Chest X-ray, PA view. Patient: 45 years old, sex F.
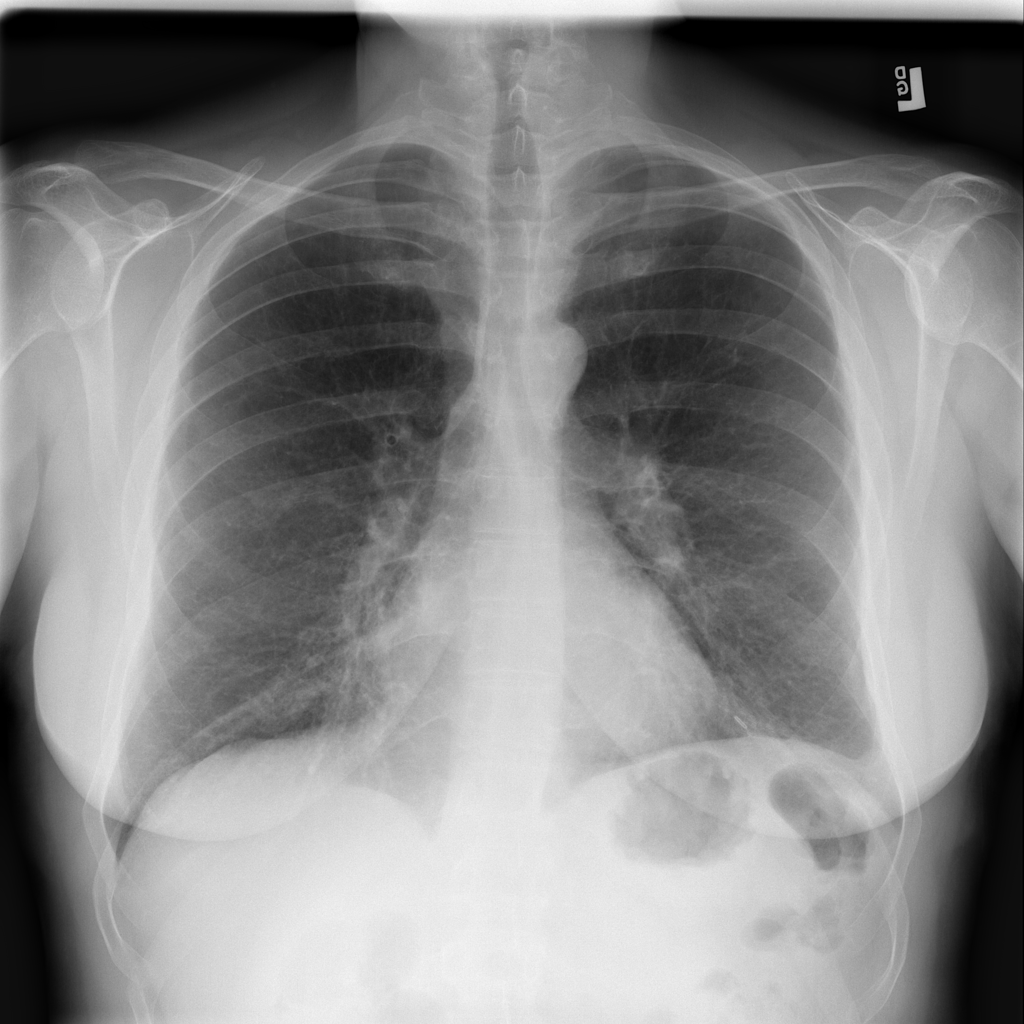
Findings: No Finding